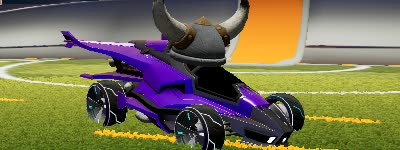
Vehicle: aftershock